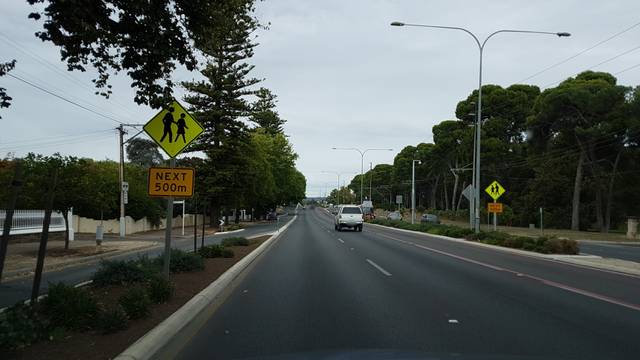
Region: Australia
Coordinates: -34.911, 138.613